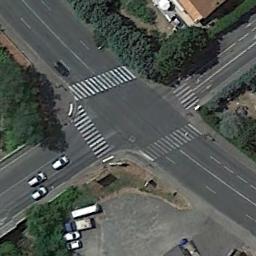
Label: intersection